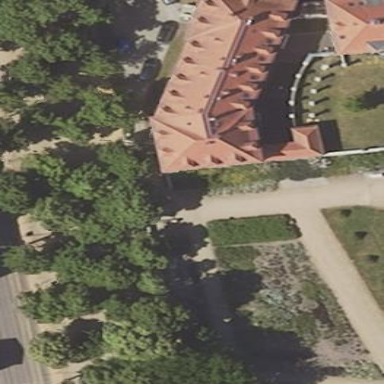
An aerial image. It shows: Building with gabled roof made of roof tiles.